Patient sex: M
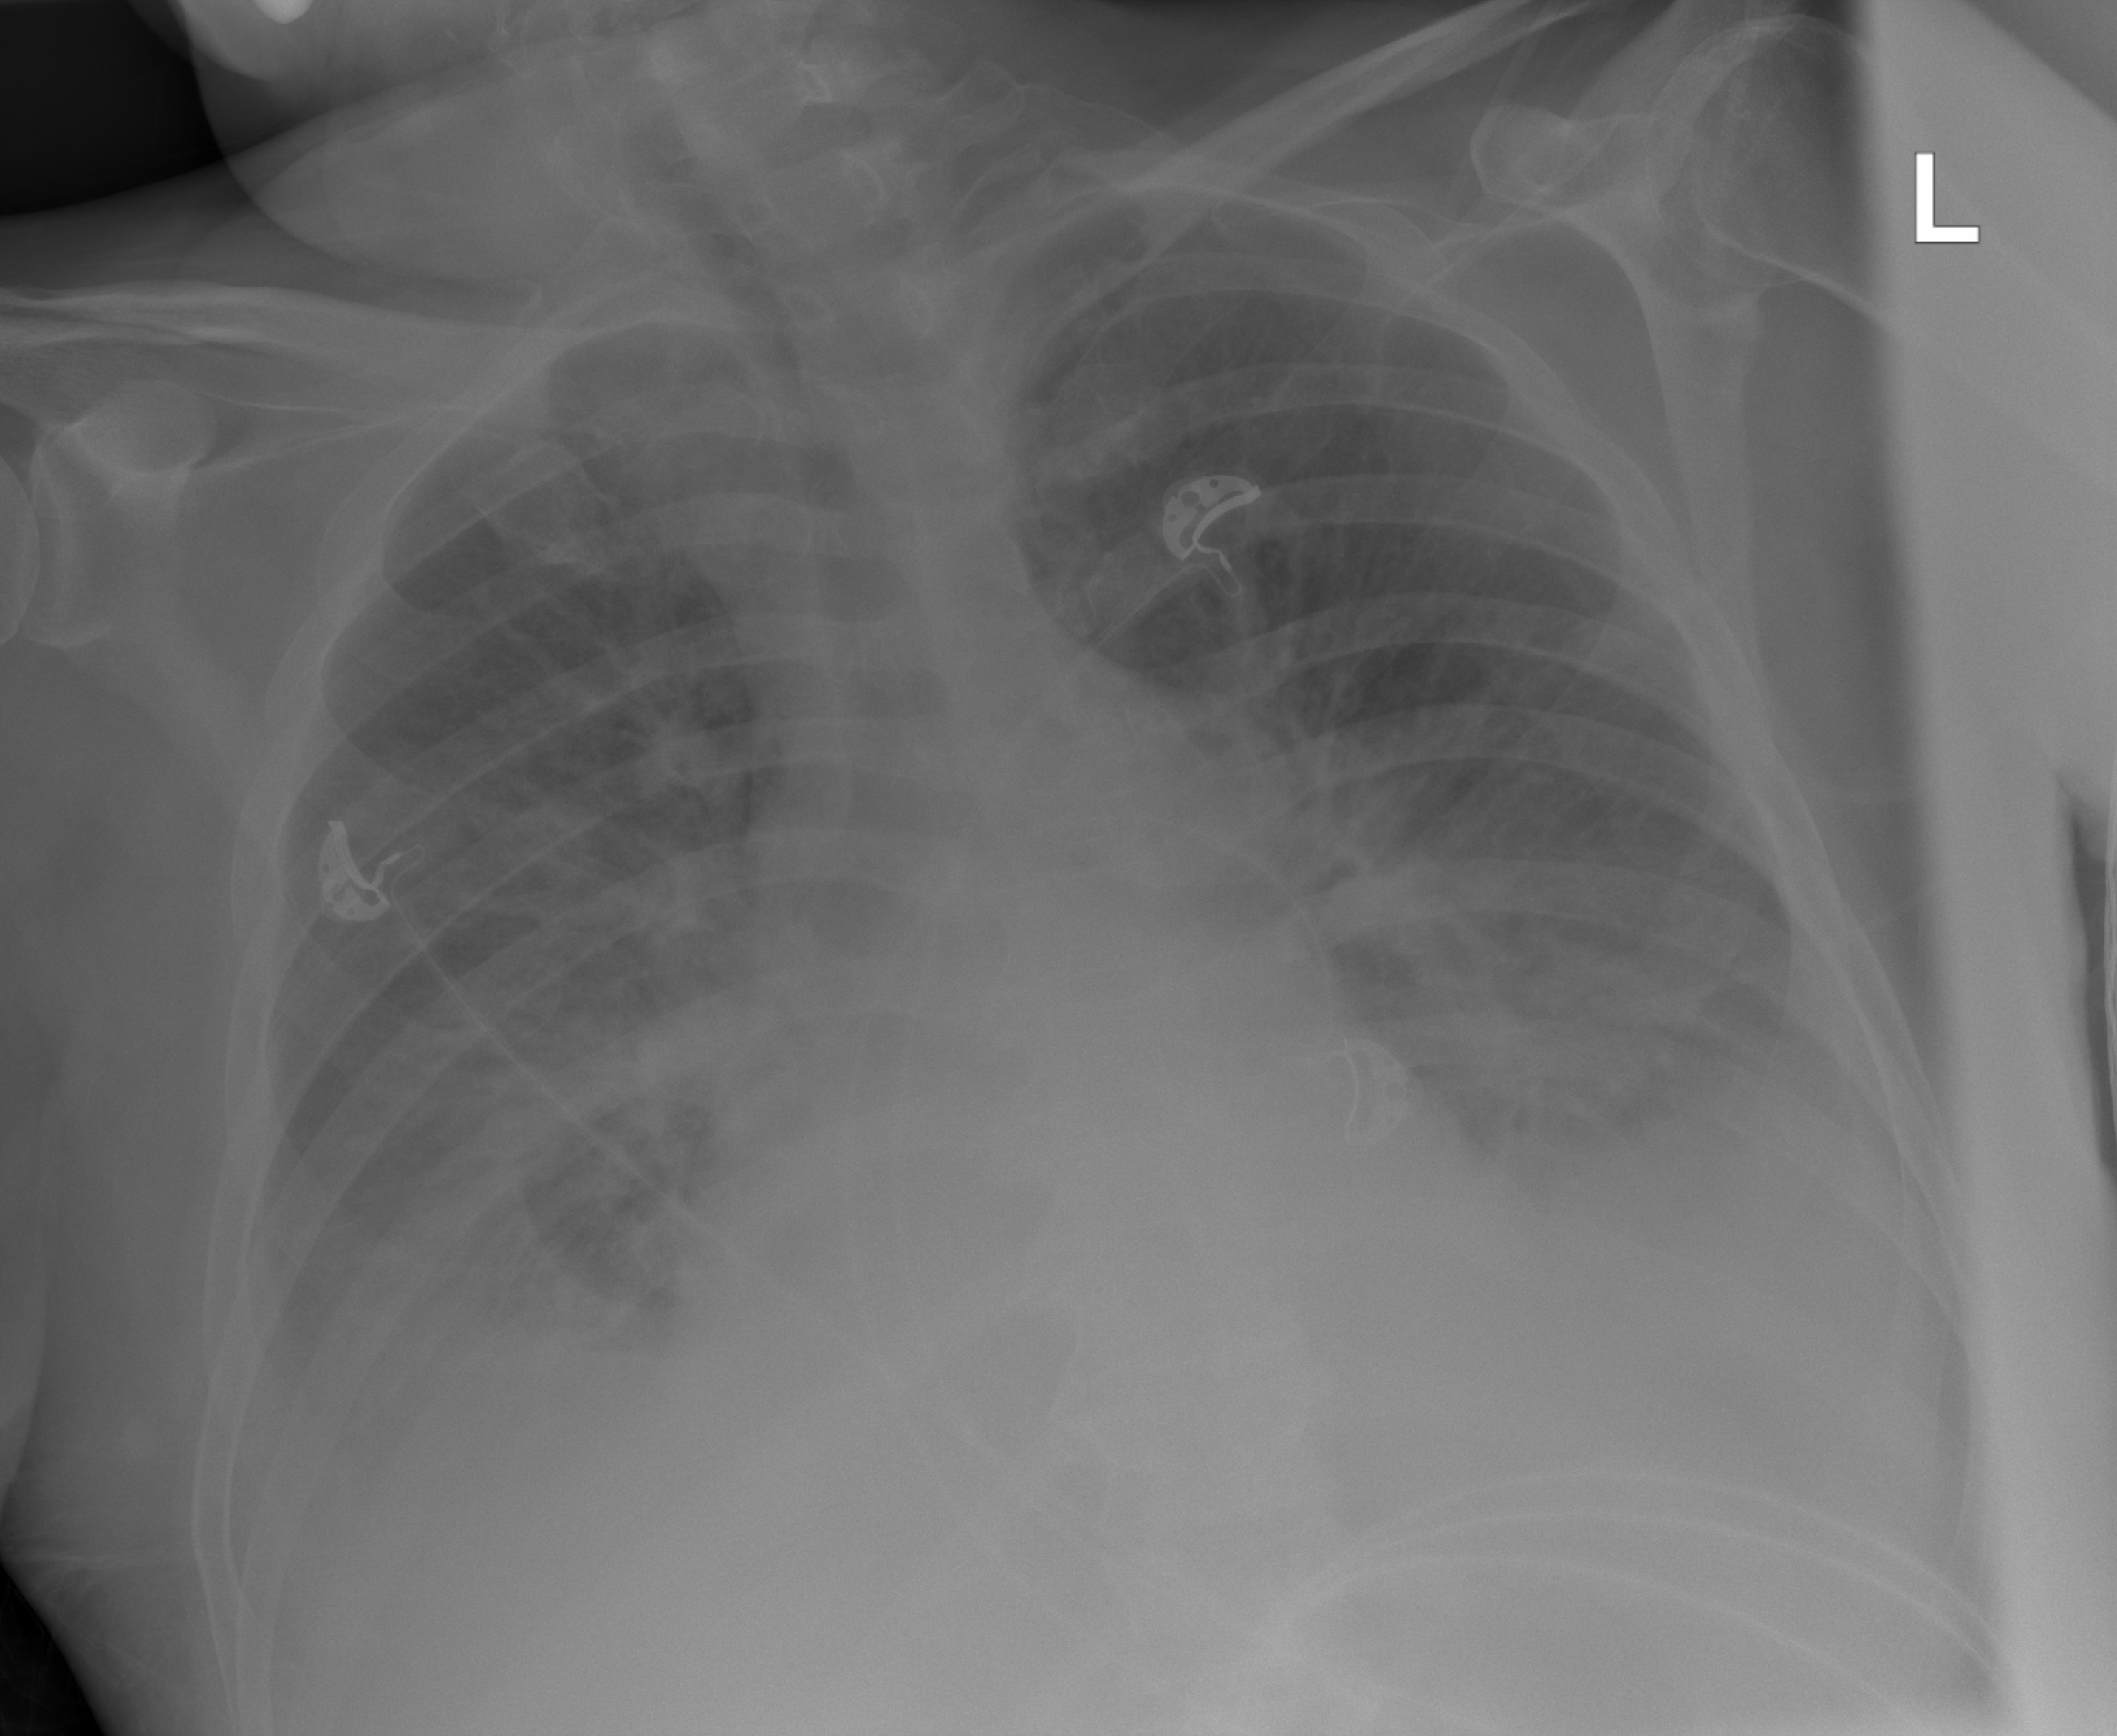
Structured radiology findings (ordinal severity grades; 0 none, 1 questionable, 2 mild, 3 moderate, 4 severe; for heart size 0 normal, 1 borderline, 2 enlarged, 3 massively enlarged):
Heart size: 2
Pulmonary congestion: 3
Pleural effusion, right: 2
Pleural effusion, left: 3
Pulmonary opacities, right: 2
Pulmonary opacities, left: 2
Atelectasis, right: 2
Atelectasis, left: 2